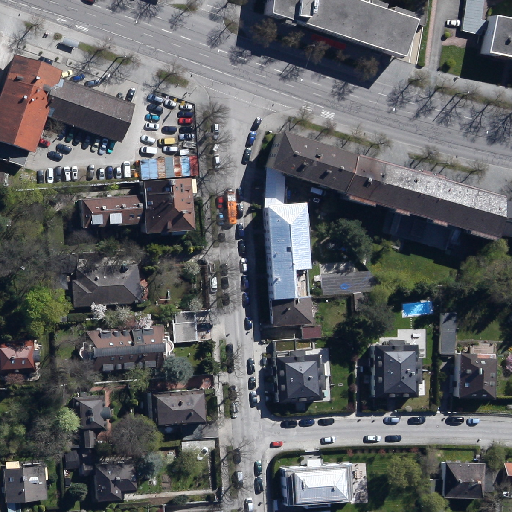
Referring expression: impervious surface